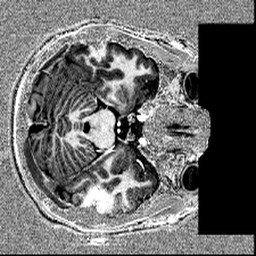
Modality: T1w
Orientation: axial
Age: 22
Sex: female